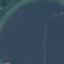
Land use / land cover class: SeaLake